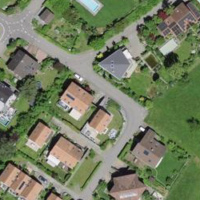
EUNIS habitat code: 55
Species observed at this site:
Discus rotundatus
Araneus diadematus
Limax maximus
Cyanistes caeruleus